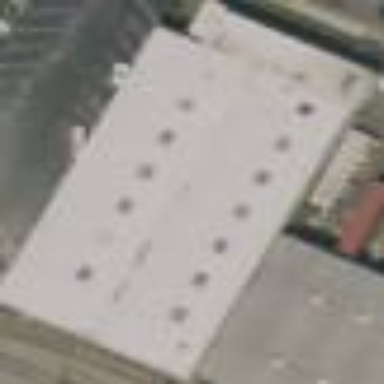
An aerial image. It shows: Warehouse building.